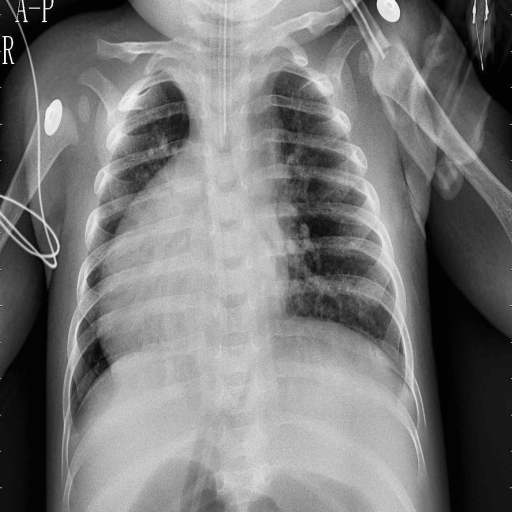
Finding: PNEUMONIA